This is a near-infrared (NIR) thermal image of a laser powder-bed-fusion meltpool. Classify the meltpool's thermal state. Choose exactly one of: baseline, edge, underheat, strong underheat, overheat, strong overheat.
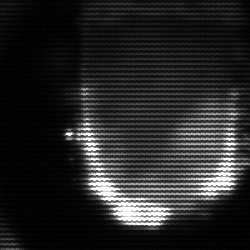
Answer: baseline